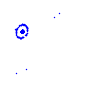
Particle: pion